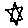
Label: star